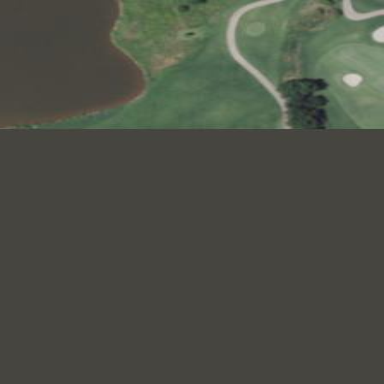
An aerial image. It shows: Golf hole.